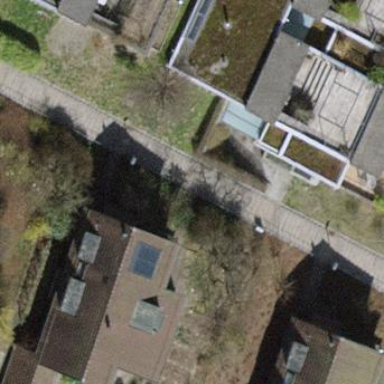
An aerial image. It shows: Building with flat roof.